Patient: sex M, age 69
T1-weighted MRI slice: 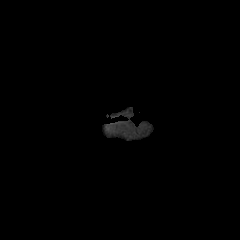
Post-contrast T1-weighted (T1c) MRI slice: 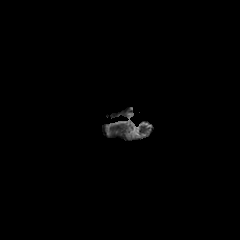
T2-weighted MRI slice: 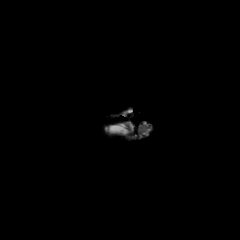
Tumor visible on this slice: no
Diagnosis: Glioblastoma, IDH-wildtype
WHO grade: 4